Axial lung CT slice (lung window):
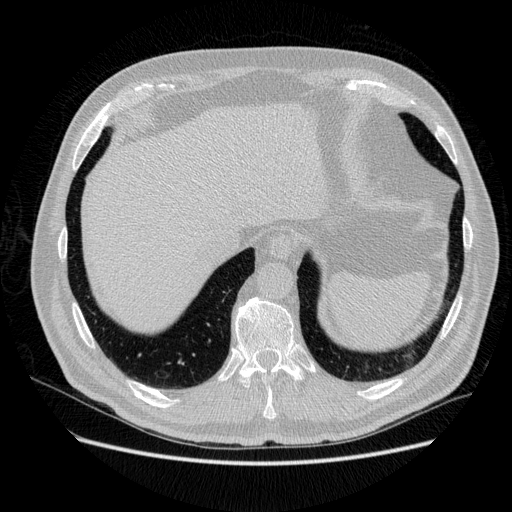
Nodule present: no